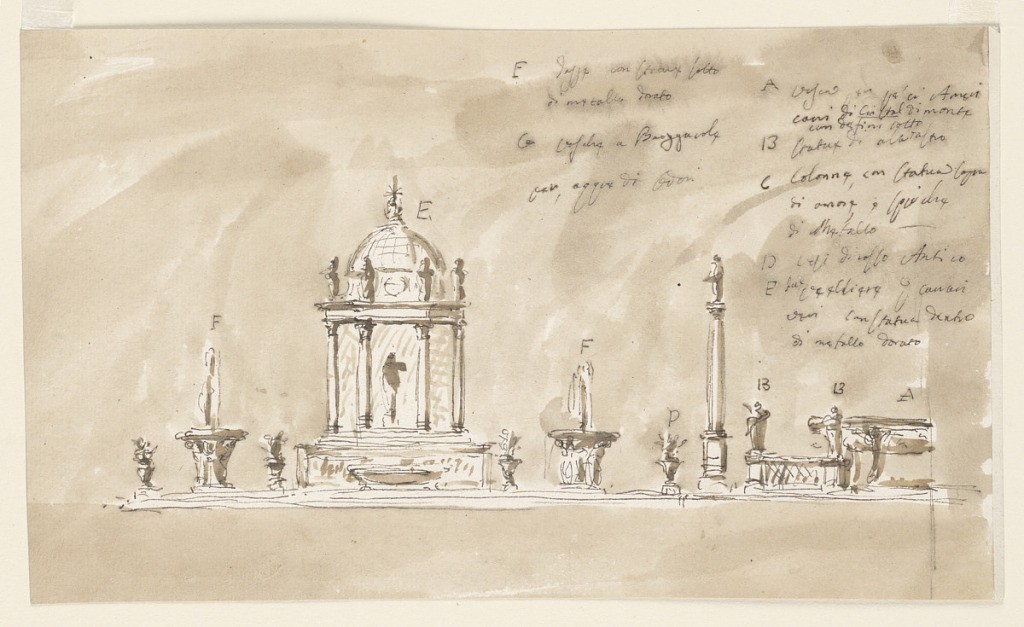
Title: Design for a Table Centerpiece
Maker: Giuseppe Barberi, Italian, 1746–1809
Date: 1790-1799
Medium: Pen and brown ink, brush and brown wash on lined off-white laid paper
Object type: Drawing
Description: "Desser" table centerpiece for the Altieri family.